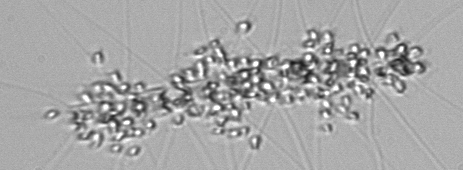
Label: Chaetoceros_didymus_TAG_external_flagellate